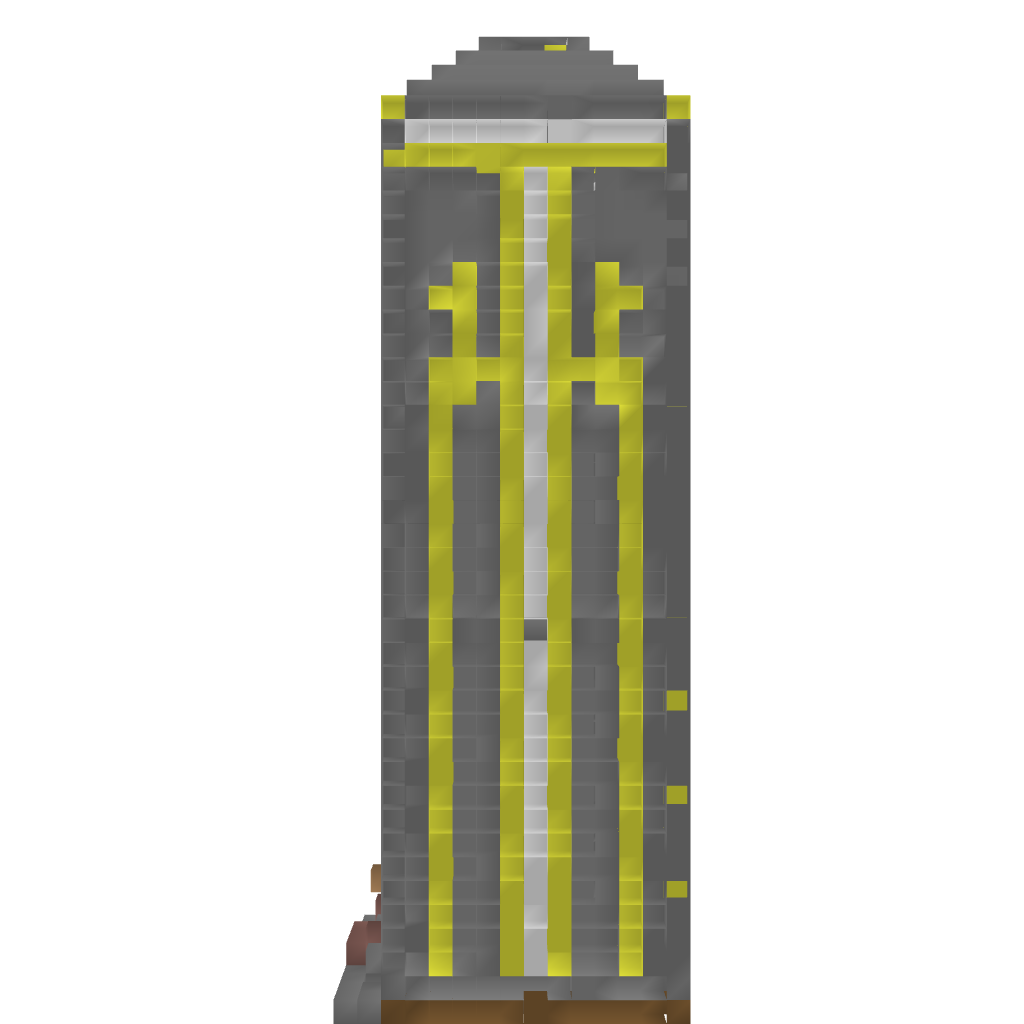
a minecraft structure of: Decorated modern tower high quality